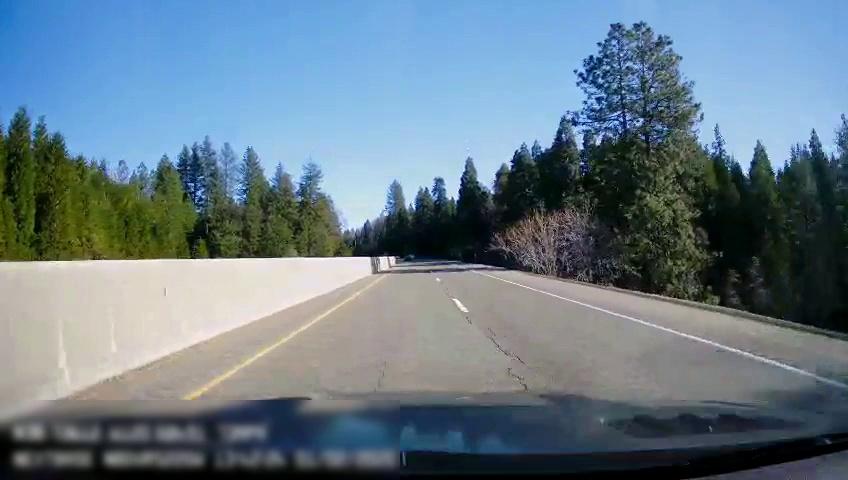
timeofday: Day
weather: Sunny
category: Drivable Space
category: Lanes | Alternate Lane
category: Lanes | Current Lane
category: Lanes | Alternate Lane